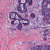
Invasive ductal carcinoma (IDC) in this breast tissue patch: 0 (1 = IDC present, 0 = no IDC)